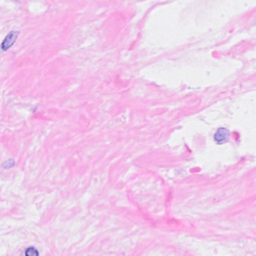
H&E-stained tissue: Breast